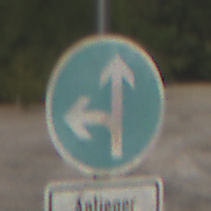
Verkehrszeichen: VorgeschriebeneFahrtrichtungGeradeausOderLinks
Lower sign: PersonengruppenFrei2
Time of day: Midday
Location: Outdoor (Nature)
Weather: Clear
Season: Summer
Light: Natural